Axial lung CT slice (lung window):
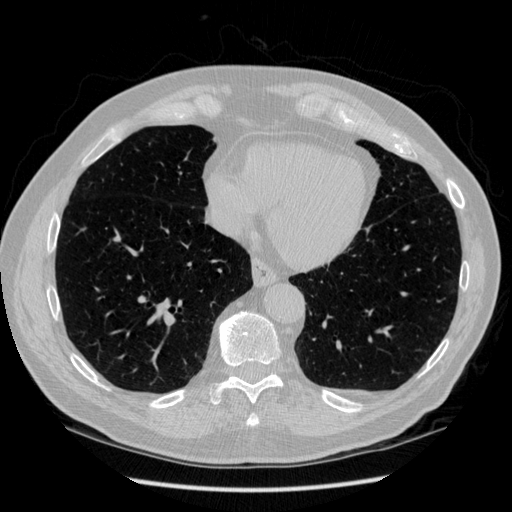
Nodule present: no